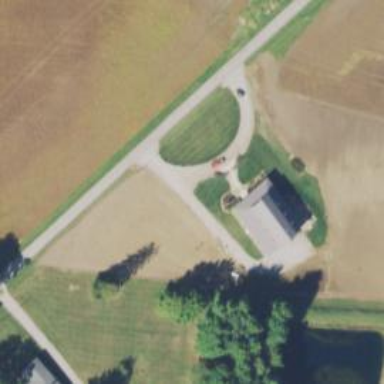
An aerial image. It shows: Driveway.